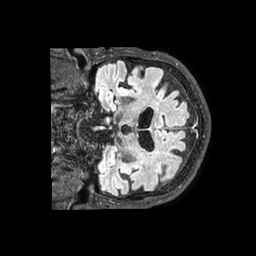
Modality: FLAIR
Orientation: coronal
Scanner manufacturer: philips
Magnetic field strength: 3 T
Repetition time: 4.8 s
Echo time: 0.34 s